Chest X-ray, PA view. Patient: 61 years old, sex M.
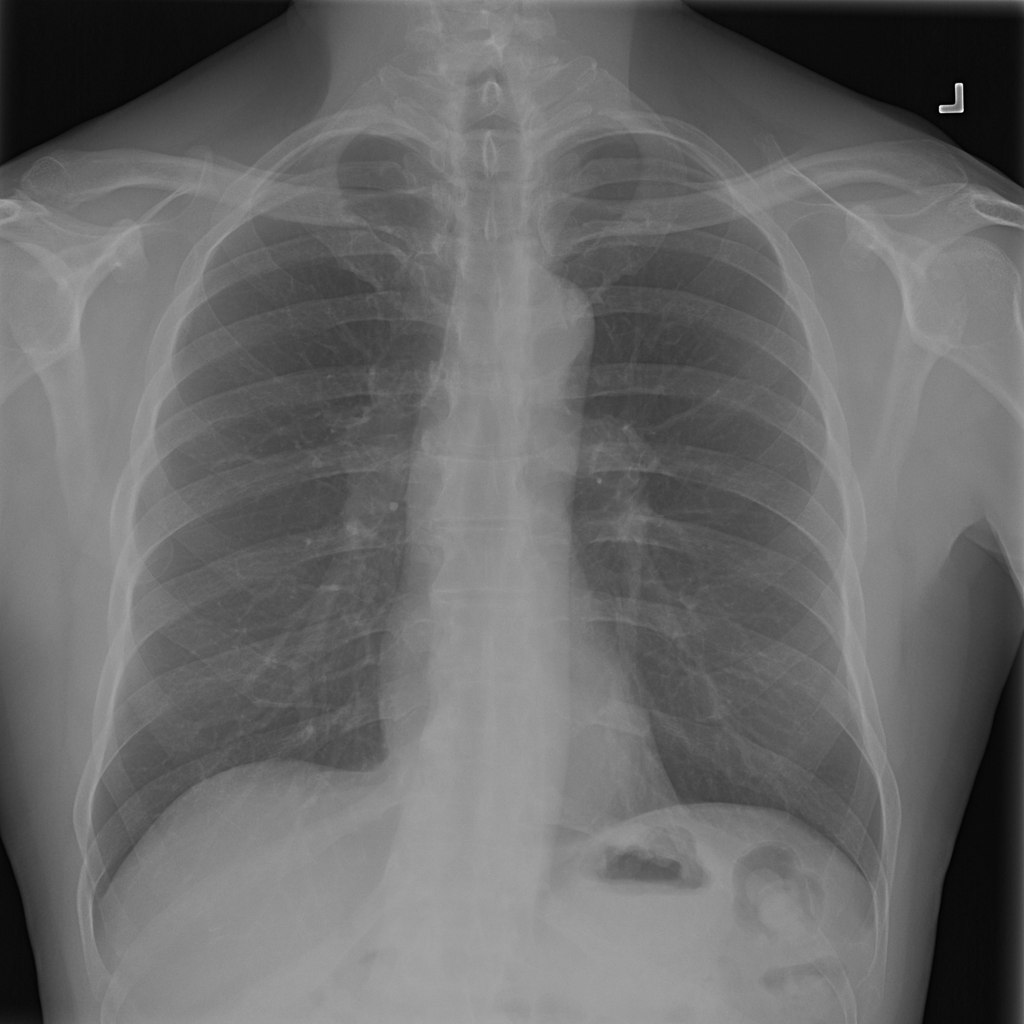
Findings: No Finding